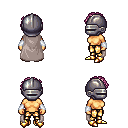
a pixel art fantasy rpg character, female body template, human, tanned skin, gray cape, gold greaves, pink curly afro hairstyle, metal helm, white cloth bracers, gold boots, four views (front, back, left, right), 2x2 character sprite sheet, small pixel art, hard edges, no anti-aliasing